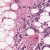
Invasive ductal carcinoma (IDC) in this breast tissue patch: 1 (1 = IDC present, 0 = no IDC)